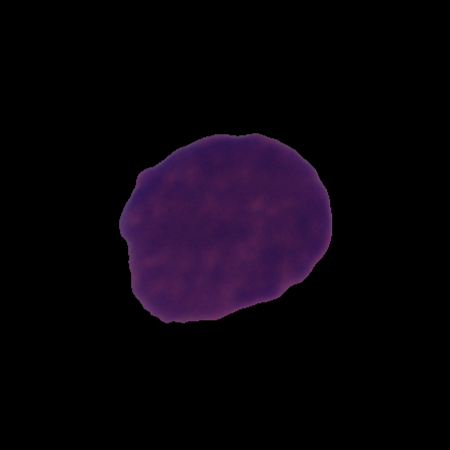
Label: cancer